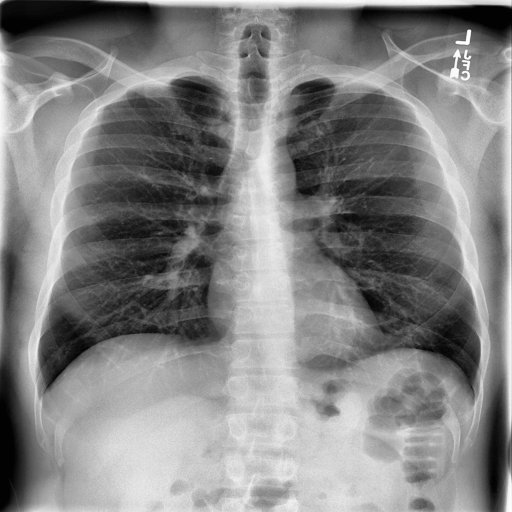
Finding: NORMAL